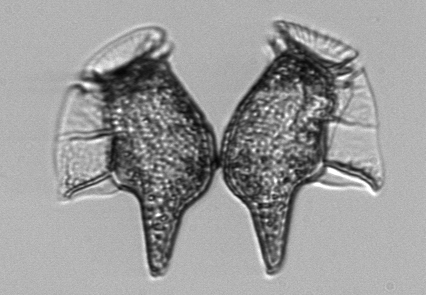
Label: Dinophysis_tripos